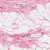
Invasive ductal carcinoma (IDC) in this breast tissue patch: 0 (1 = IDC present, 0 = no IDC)